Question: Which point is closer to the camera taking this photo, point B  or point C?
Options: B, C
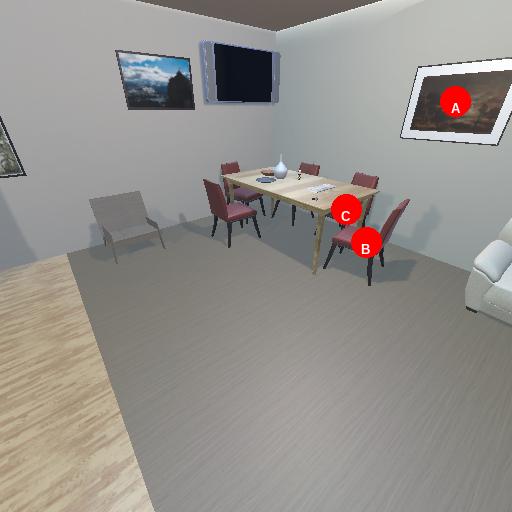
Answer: B